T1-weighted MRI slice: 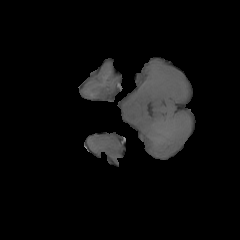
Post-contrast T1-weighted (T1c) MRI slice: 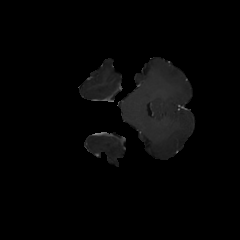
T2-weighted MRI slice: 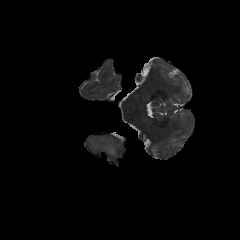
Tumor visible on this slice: yes